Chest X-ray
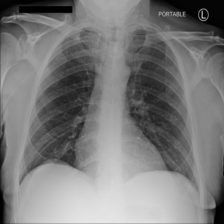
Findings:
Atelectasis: negative
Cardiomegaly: negative
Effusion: negative
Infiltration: negative
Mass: negative
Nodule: negative
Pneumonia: negative
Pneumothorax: negative
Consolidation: negative
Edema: negative
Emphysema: negative
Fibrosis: negative
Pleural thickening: negative
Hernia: negative